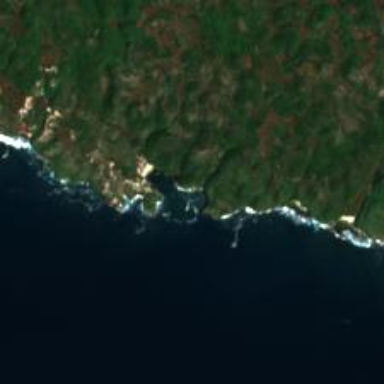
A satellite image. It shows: Picturesque coastline scene.